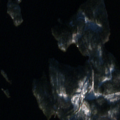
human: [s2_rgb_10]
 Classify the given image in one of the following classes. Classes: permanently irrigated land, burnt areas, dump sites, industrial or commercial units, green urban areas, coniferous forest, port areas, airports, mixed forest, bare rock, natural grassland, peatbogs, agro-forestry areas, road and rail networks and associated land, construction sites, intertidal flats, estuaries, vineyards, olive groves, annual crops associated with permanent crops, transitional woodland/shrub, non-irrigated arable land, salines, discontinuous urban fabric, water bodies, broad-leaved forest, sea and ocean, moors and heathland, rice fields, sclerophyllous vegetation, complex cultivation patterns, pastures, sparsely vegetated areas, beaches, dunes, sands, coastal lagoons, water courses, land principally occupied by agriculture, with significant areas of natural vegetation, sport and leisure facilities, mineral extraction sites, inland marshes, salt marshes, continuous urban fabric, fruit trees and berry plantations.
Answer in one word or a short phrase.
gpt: coniferous forest, mixed forest, water bodies